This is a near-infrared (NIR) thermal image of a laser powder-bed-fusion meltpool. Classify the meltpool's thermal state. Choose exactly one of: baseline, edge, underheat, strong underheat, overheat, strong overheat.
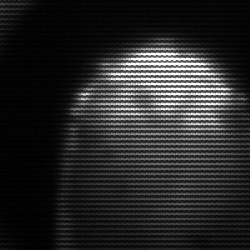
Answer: edge